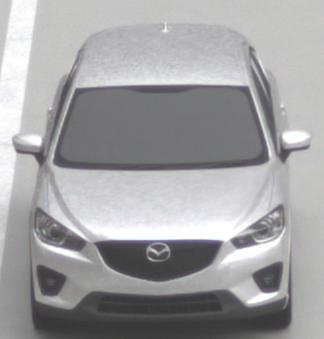
Make: Mazda
Model: CX-5 2.0 SKYACTIV-G 160
Detailed model: CX-5 (GH)
Model produced from: 2012/04
Model produced until: 2015/02
Doors: 5
Color: white
Road condition: dry road
Daytime: midday
Contrast: low contrast